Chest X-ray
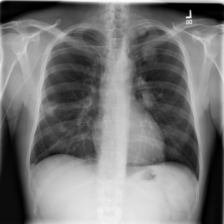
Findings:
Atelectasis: negative
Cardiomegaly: negative
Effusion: negative
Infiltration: negative
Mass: negative
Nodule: positive
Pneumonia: negative
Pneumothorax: negative
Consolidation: negative
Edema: negative
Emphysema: negative
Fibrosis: negative
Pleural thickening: negative
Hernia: negative